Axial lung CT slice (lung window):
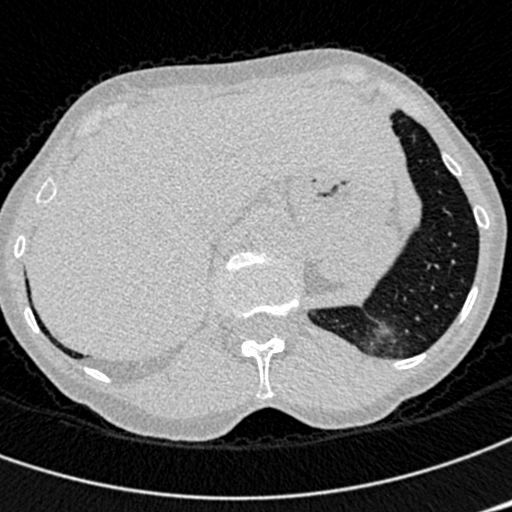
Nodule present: no